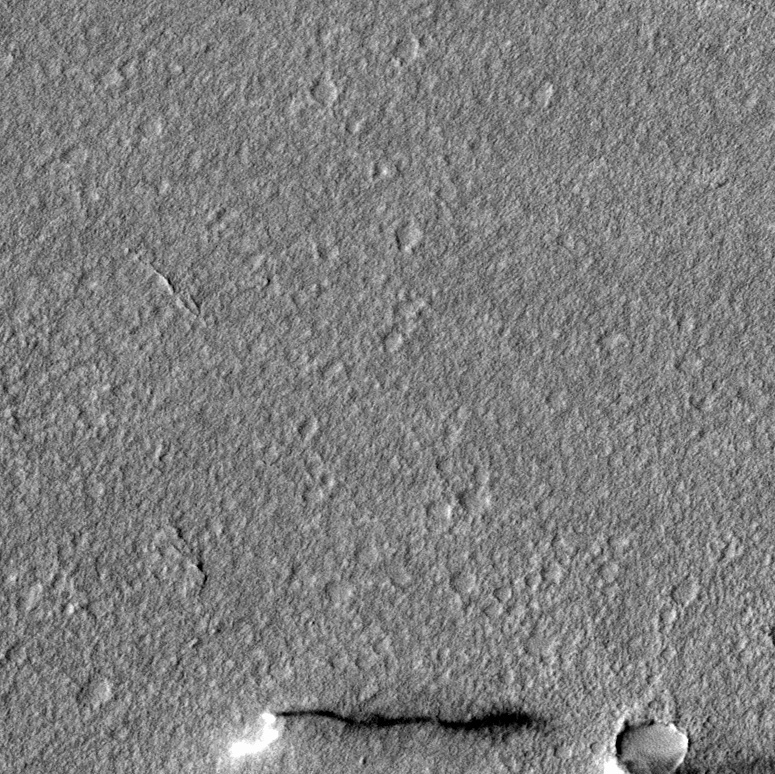
Label: dustdevil, dustdevil